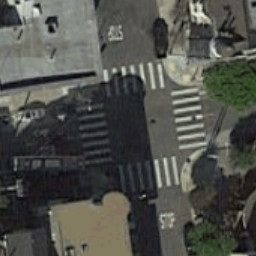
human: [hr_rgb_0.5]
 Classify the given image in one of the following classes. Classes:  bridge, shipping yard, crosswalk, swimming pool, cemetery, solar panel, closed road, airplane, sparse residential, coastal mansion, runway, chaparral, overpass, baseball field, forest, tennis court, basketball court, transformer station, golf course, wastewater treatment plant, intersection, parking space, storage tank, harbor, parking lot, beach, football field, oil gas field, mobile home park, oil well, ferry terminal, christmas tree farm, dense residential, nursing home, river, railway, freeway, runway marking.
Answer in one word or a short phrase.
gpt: crosswalk